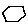
Label: hexagon